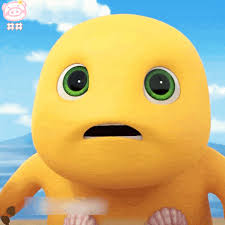
Label: nailong